Question: I wrote the following SSCCE to demonstrate that I have a 'string' (of some HTML), and I am using 'simple_html_dom' parser to find out the 'div' with a particular value of the 'class' attribute. This works fine. But I need to remove this 'div' from the parent string. So I am using 'str_replace', but it doesn't seem to work. Please tell me why and what is the solution.
I checked the solutions to questions addressing similar problems but they did not apply or work on my problem. I also tried to use 'str_replace_first' from <URL>'s answer by Bas. But it does not work either.
You can see in the screenshot that it just prints the entire '$haystack' after printing '--------'.
'''
$haystack = '<div class="region-content" style="margin-right:100px; margin-left:100px;">
<div role="main"><span id="maincontent"></span><div class="que description informationitem notyetanswered" id="q6"><h4 class="accesshide">Question text</h4><input type="hidden" name="q3:6_:sequencecheck" value="1" /><div class="qtext"><p style="font-family: HelveticaNeueW01-55Roma, Helvetica, Arial, san-serif; margin: 0px 0px 20px; padding: 0px; color: #464646; font-size: 14.4444446563721px; font-style: normal; font-variant: normal; font-weight: normal; letter-spacing: normal; line-height: 19.5px; orphans: auto; text-align: start; text-indent: 0px; text-transform: none; white-space: normal; widows: auto; word-spacing: 0px; -webkit-text-stroke-width: 0px; background-color: #ffffff;">Schools expect textbooks to be a valuable source of information for students. My research suggests, however, that textbooks that address the place of Native Americans within the history of the United States distort history to suit a particular cultural value system. In some textbooks, for example, settlers are pictured as more humane, complex, skillful, and wise than Native Americans. In essence, textbooks stereotype and depreciate the numerous Native American cultures while reinforcing the attitude that the European conquest of the New World denotes the superiority of European cultures. Although textbooks evaluate Native American architecture, political systems, and homemaking, I contend that they do it from an ethnocentric, European perspective without recognizing that other perspectives are possible. </p>
<p style="font-family: HelveticaNeueW01-55Roma, Helvetica, Arial, san-serif; margin: 0px 0px 20px; padding: 0px; color: #464646; font-size: 14.4444446563721px; font-style: normal; font-variant: normal; font-weight: normal; letter-spacing: normal; line-height: 19.5px; orphans: auto; text-align: start; text-indent: 0px; text-transform: none; white-space: normal; widows: auto; word-spacing: 0px; -webkit-text-stroke-width: 0px; background-color: #ffffff;">One argument against my contention asserts that, by nature, textbooks are culturally biased and that I am simply underestimating children's ability to see through these biases. Some researchers even claim that by the time students are in high school, they know they cannot take textbooks literally. Yet substantial evidence exists to the contrary. Two researchers, for example, have conducted studies that suggest that children's attitudes about particular cultures are strongly influenced by the textbooks used in schools. Given this, an ongoing, careful review of how school textbooks depict Native Americans is certainly warranted.</p></div><div class="im-controls"><input type="hidden" name="q3:6_-seen" value="1" /></div></div>
<div class="que multichoice deferredfeedback notyetanswered" id="q7"><div class="qtext"><p><span style="color: #464646; font-family: HelveticaNeueW01-55Roma, Helvetica, Arial, san-serif; font-size: 14.4444446563721px; font-style: normal; font-variant: normal; font-weight: normal; letter-spacing: normal; line-height: 19.5px; orphans: auto; text-align: start; text-indent: 0px; text-transform: none; white-space: normal; widows: auto; word-spacing: 0px; -webkit-text-stroke-width: 0px; display: inline !important; float: none; background-color: #ffffff;">Which of the following would most logically be the topic of the paragraph immediately following the passage?</span></p></div><div class="ablock"><div class="prompt">Select one:</div><div class="answer"><div class="r0"><input type="radio" name="q3:7_answer" value="0" id="q3:7_answer0" /><label for="q3:7_answer0">a. <span style="color: #464646; font-family: HelveticaNeueW01-55Roma, Helvetica, Arial, san-serif; font-size: 14.4444446563721px; font-style: normal; font-variant: normal; font-weight: normal; letter-spacing: normal; line-height: 19.5px; orphans: auto; text-align: left; text-indent: 0px; text-transform: none; white-space: normal; widows: auto; word-spacing: 0px; -webkit-text-stroke-width: 0px; display: inline !important; float: none; background-color: #ffffff;">the contributions of European immigrants to the development of the United States</span></label> </div>
<div class="r1"><input type="radio" name="q3:7_answer" value="1" id="q3:7_answer1" /><label for="q3:7_answer1">b. <span style="color: #464646; font-family: HelveticaNeueW01-55Roma, Helvetica, Arial, san-serif; font-size: 14.4444446563721px; font-style: normal; font-variant: normal; font-weight: normal; letter-spacing: normal; line-height: 19.5px; orphans: auto; text-align: left; text-indent: 0px; text-transform: none; white-space: normal; widows: auto; word-spacing: 0px; -webkit-text-stroke-width: 0px; display: inline !important; float: none; background-color: #ffffff;"><span class="Apple-converted-space"> </span>the centrality of the teacher's role in United States history courses</span></label> </div>
<div class="r0"><input type="radio" name="q3:7_answer" value="2" id="q3:7_answer2" /><label for="q3:7_answer2">c. <span style="color: #464646; font-family: HelveticaNeueW01-55Roma, Helvetica, Arial, san-serif; font-size: 14.4444446563721px; font-style: normal; font-variant: normal; font-weight: normal; letter-spacing: normal; line-height: 19.5px; orphans: auto; text-align: left; text-indent: 0px; text-transform: none; white-space: normal; widows: auto; word-spacing: 0px; -webkit-text-stroke-width: 0px; display: inline !important; float: none; background-color: #ffffff;">nontraditional methods of teaching United States history</span></label> </div>
<div class="r1"><input type="radio" name="q3:7_answer" value="3" id="q3:7_answer3" /><label for="q3:7_answer3">d. <span style="color: #464646; font-family: HelveticaNeueW01-55Roma, Helvetica, Arial, san-serif; font-size: 14.4444446563721px; font-style: normal; font-variant: normal; font-weight: normal; letter-spacing: normal; line-height: 19.5px; orphans: auto; text-align: left; text-indent: 0px; text-transform: none; white-space: normal; widows: auto; word-spacing: 0px; -webkit-text-stroke-width: 0px; display: inline !important; float: none; background-color: #ffffff;">specific ways to evaluate the biases of United States history textbooks <br /></span></label> </div>
<div class="r0"><input type="radio" name="q3:7_answer" value="4" id="q3:7_answer4" /><label for="q3:7_answer4">e. <span style="color: #464646; font-family: HelveticaNeueW01-55Roma, Helvetica, Arial, san-serif; font-size: 14.4444446563721px; font-style: normal; font-variant: normal; font-weight: normal; letter-spacing: normal; line-height: 19.5px; orphans: auto; text-align: left; text-indent: 0px; text-transform: none; white-space: normal; widows: auto; word-spacing: 0px; -webkit-text-stroke-width: 0px; display: inline !important; float: none; background-color: #ffffff;">ways in which parents influence children's political attitudes <br /></span></label> </div>
</div></div></div>';
require('C:/xampp/htdocs/simple_html_dom.php');
$html = str_get_html($haystack);
foreach($html->find('div[class=que description informationitem notyetanswered]') as $h) {
$reading_passage_outertext = $h->outertext;
}
$hay = str_replace($reading_passage_outertext, "", $haystack);
echo $reading_passage_outertext;
echo '---------------------------------------------------------------------------------------------------------------';
echo $hay;
'''

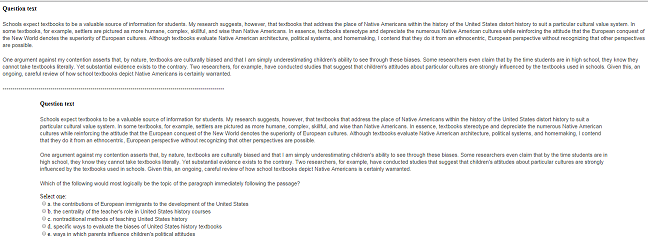
Answer: I guess 'outertext' is returning an interpretation of parsed html. So it probably removes excess spaces, and may jumble the order of attributes. In other words you're getting a different string out than what 'str_get_html' took in. You may want to just remove the div using the parser instead of 'str_replace'